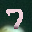
Label: 7